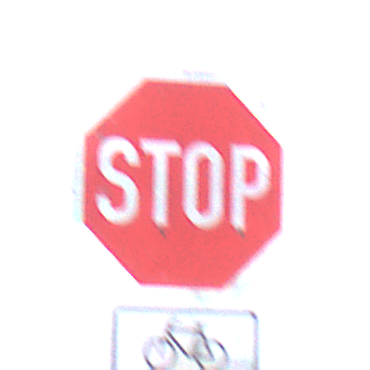
Verkehrszeichen: Stop
Zusatzzeichen unten: RichtungsangabeDurchPfeile9
Umgebung: Outdoor, RoadRail
Tageszeit: MorningAfternoon
Wetter: Overcast
Licht: Natural
Jahreszeit: NotSpecified
Kontrast: LowContrast